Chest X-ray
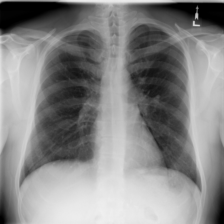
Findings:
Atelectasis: negative
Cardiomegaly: negative
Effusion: negative
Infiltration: negative
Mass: negative
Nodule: negative
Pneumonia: negative
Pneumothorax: negative
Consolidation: negative
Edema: negative
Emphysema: negative
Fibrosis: negative
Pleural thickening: negative
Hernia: negative